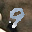
Label: 9